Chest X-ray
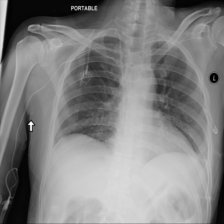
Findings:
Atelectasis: negative
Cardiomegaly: negative
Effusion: negative
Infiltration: negative
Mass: negative
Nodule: negative
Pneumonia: negative
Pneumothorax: negative
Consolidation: negative
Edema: negative
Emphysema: negative
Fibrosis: negative
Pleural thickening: negative
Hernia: negative